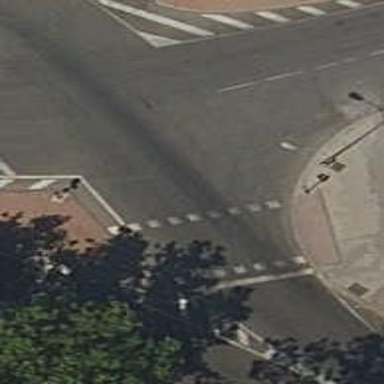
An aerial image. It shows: Road with traffic signals at the crossing.